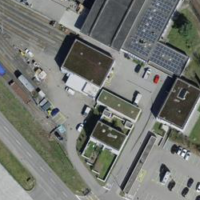
EUNIS habitat code: 57
Species observed at this site:
Columba oenas